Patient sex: M
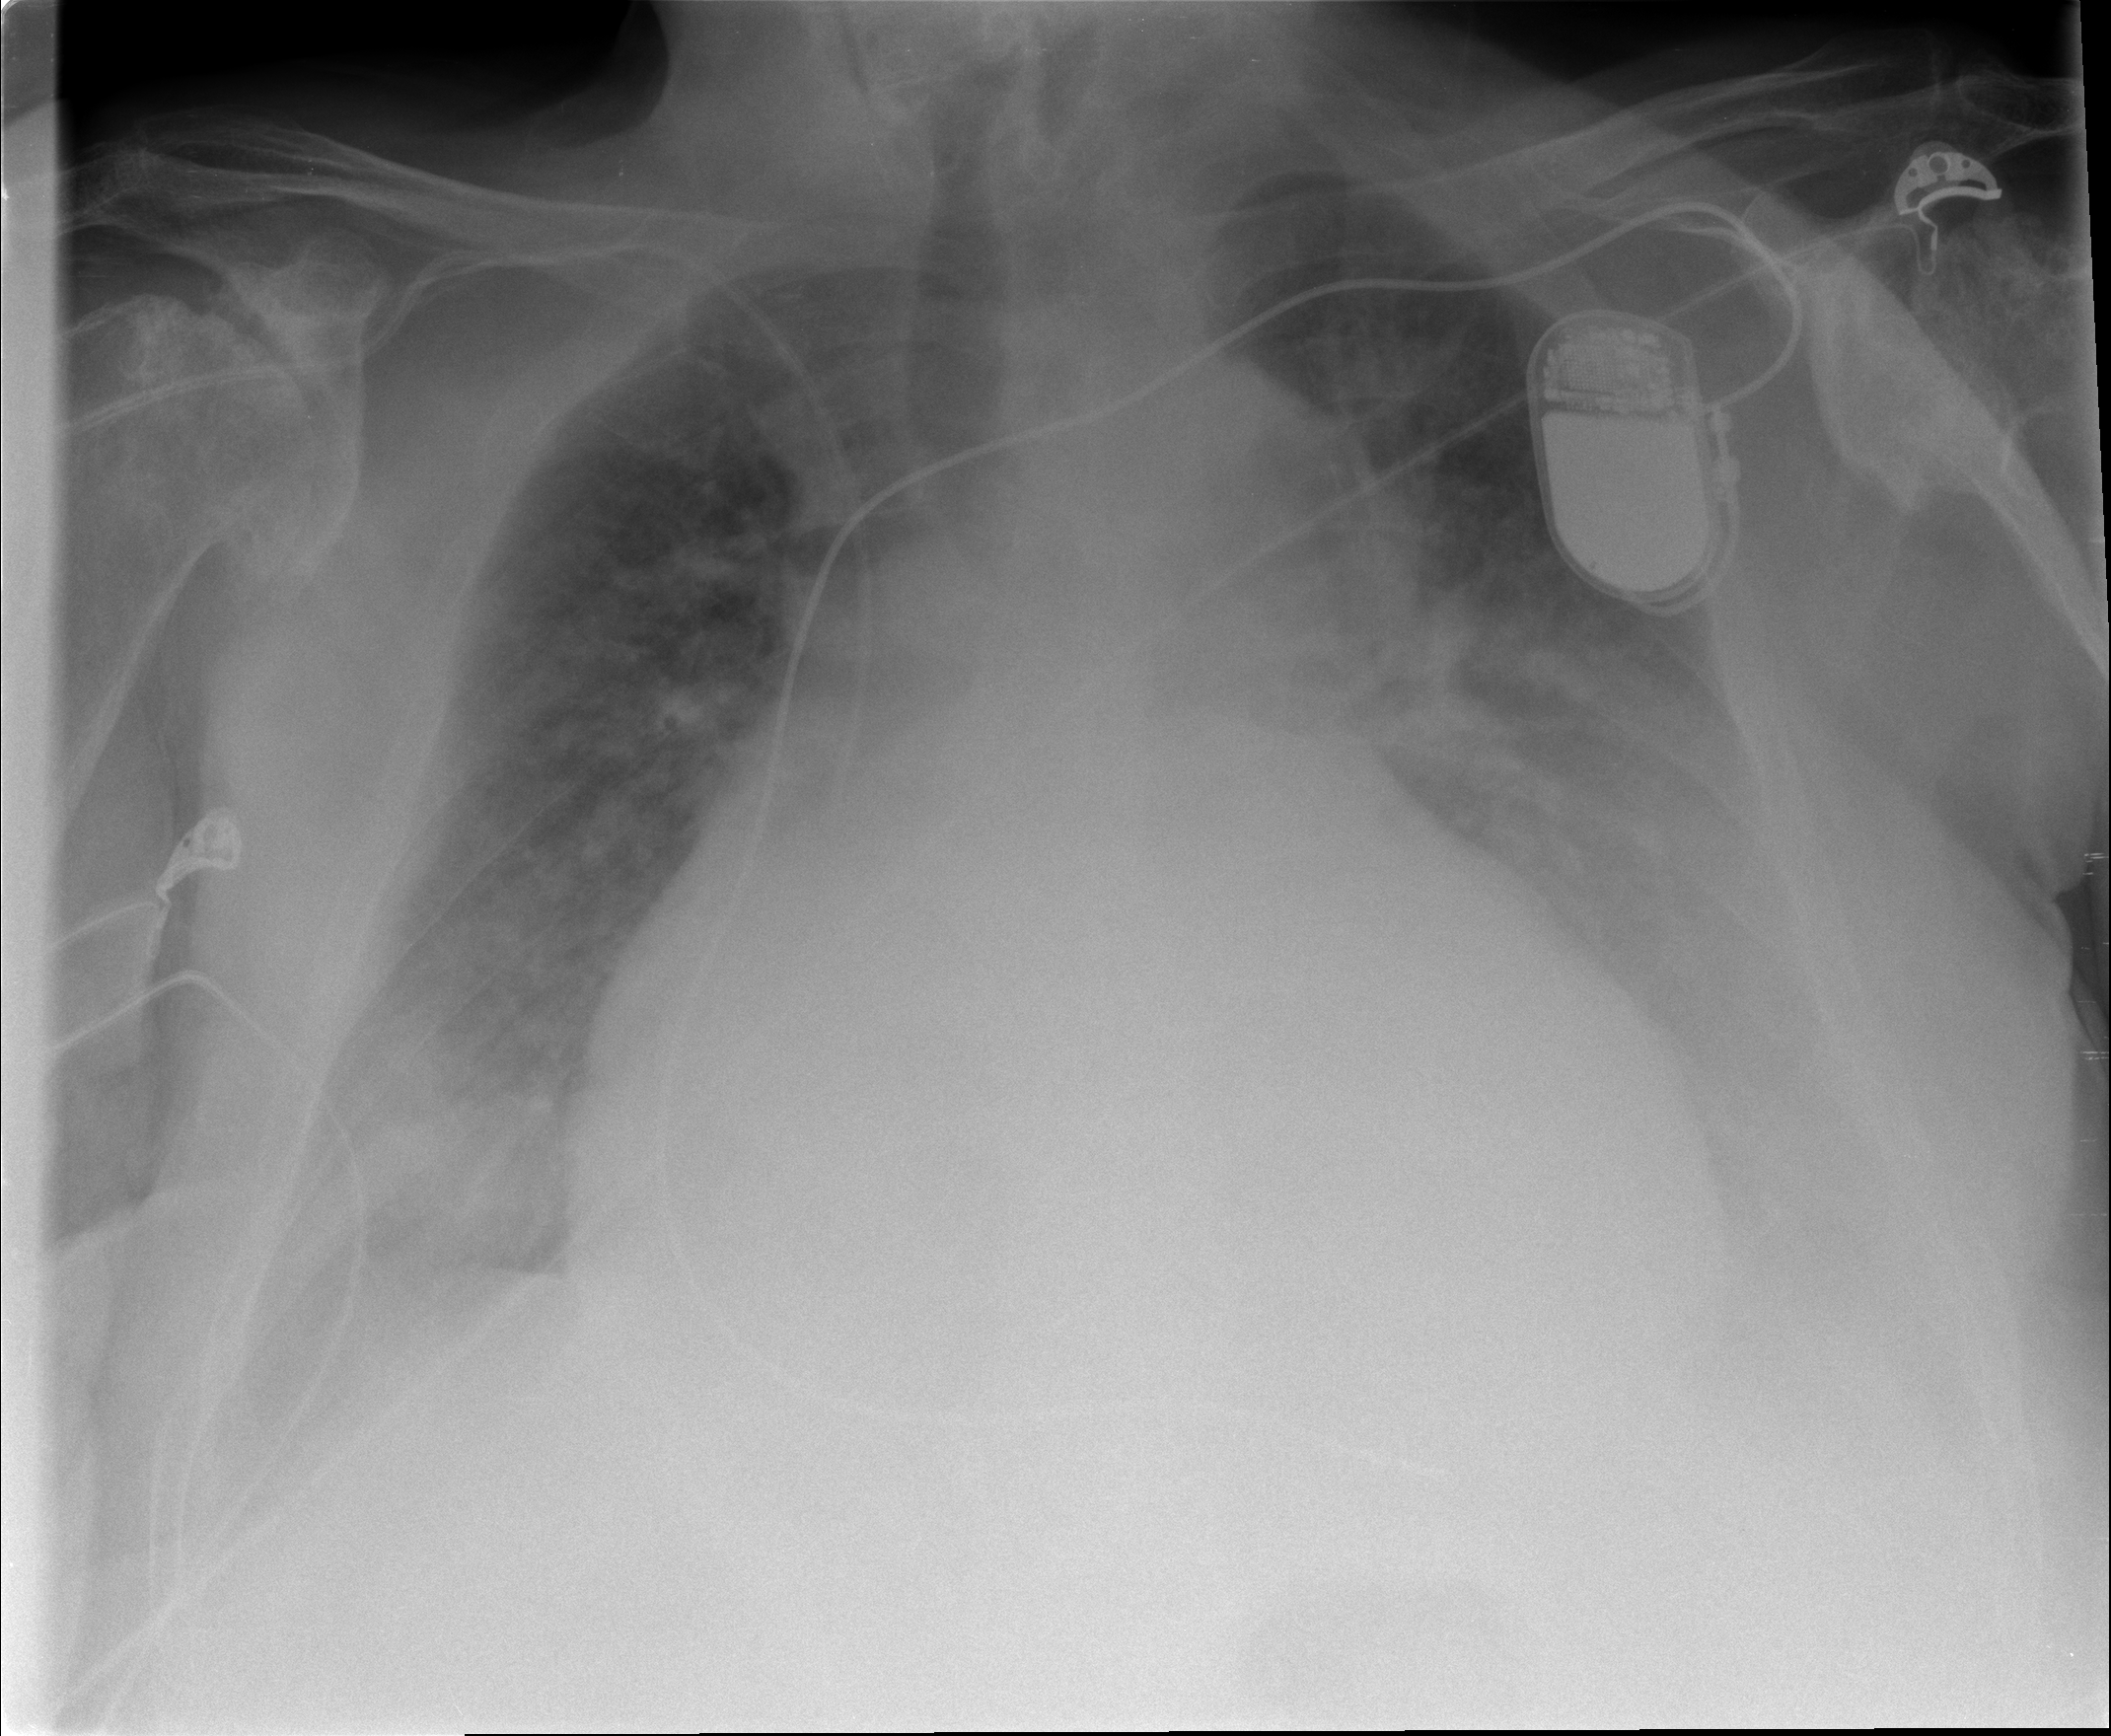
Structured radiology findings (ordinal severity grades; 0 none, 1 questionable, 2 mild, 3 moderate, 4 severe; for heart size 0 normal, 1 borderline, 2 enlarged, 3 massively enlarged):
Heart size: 3
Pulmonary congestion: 2
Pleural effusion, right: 1
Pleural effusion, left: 2
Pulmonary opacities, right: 0
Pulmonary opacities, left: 0
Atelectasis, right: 2
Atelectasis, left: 2